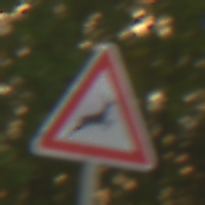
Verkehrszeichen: WildwechselLinks
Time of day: SunriseSunset
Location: Outdoor (RoadRail)
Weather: Clear
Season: NotSpecified
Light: Natural